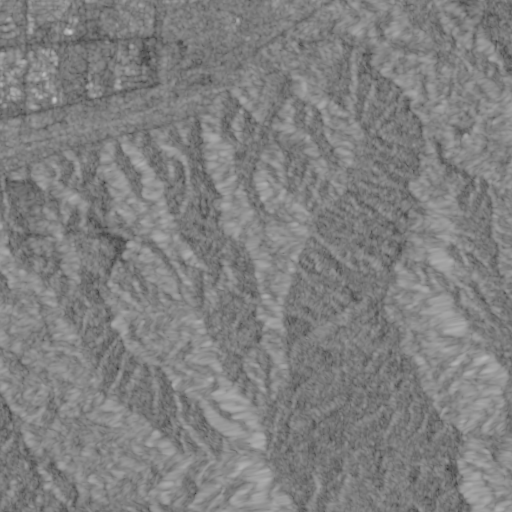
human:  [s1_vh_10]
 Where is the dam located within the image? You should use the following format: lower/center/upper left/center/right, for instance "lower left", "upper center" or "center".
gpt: The dam is located in the center left of the image.
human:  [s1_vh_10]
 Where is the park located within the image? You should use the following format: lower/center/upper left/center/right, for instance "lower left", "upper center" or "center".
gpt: The park is located in the upper left of the image.
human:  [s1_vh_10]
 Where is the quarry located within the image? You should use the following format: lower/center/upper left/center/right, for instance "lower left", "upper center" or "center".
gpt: The quarry is located in the center left of the image.
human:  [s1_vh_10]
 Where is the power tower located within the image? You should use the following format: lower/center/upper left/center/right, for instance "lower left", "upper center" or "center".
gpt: There is no power tower in the image.

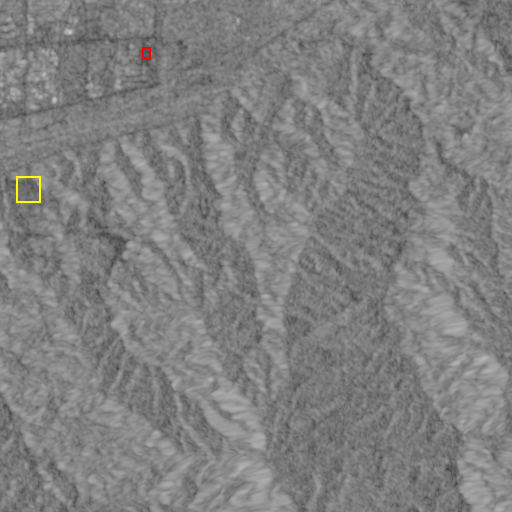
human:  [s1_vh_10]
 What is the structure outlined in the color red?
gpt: The structure outlined in red is a park.
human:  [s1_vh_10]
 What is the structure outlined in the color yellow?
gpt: The structure outlined in yellow is a quarry.
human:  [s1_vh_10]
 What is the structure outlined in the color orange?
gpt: There is no orange outline.